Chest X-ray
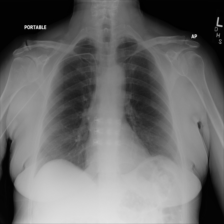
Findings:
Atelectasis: negative
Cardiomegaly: negative
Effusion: negative
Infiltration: negative
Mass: negative
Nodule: negative
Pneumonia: negative
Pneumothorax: negative
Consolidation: negative
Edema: negative
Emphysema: negative
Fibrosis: negative
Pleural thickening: negative
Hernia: negative